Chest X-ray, PA view. Patient: 41 years old, sex M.
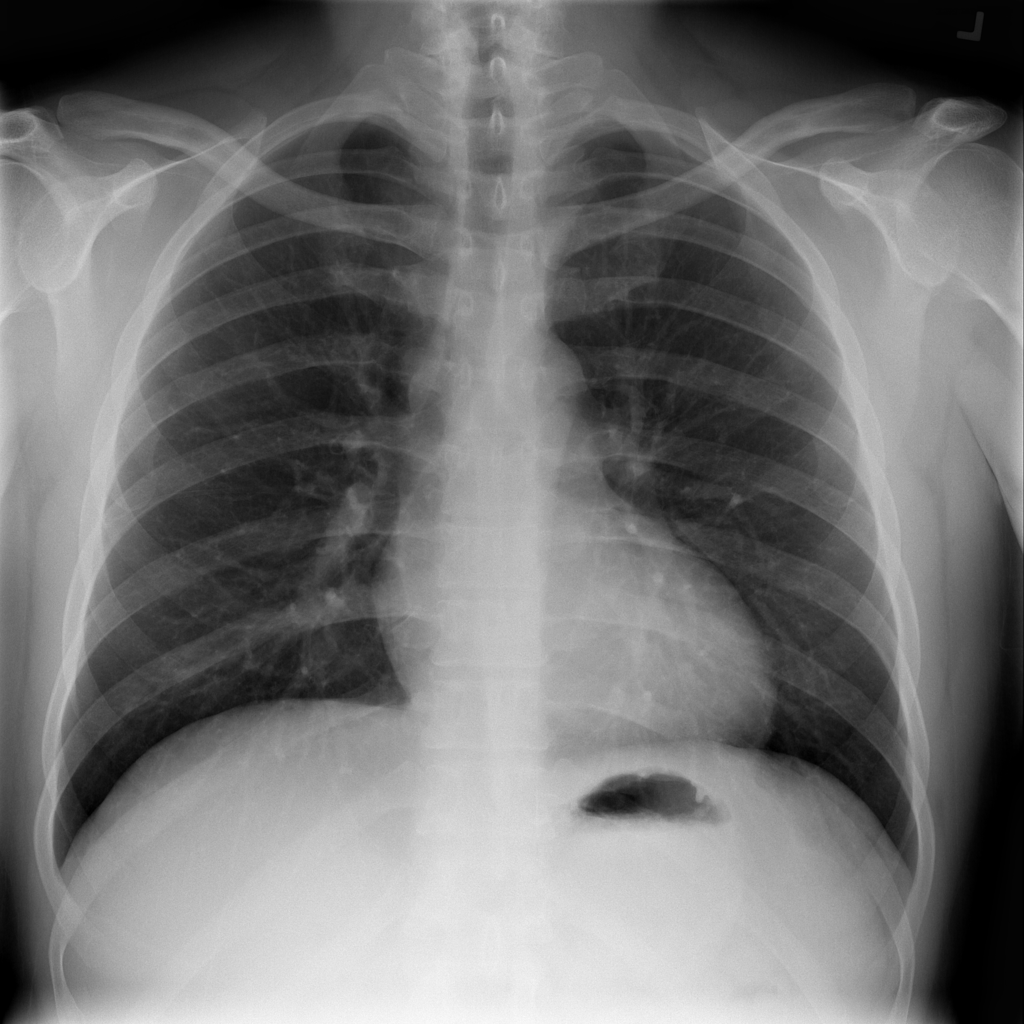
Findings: No Finding